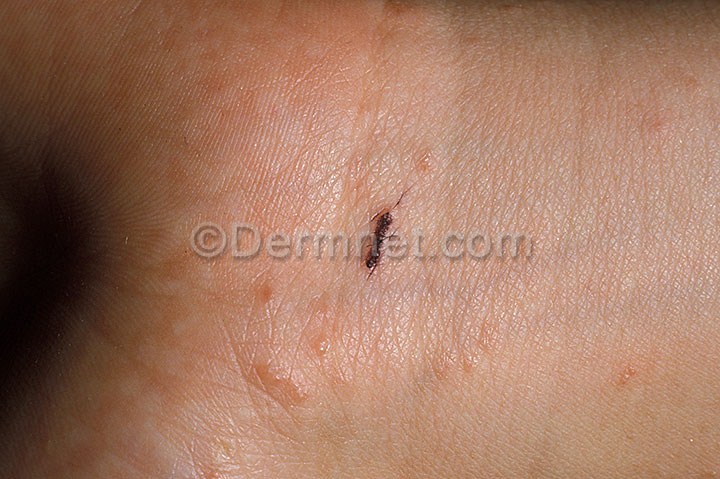
Disease: Scabies Lyme Disease and other Infestations and Bites